Field crop: maize
Growth stage: 2
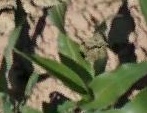
Species: maize